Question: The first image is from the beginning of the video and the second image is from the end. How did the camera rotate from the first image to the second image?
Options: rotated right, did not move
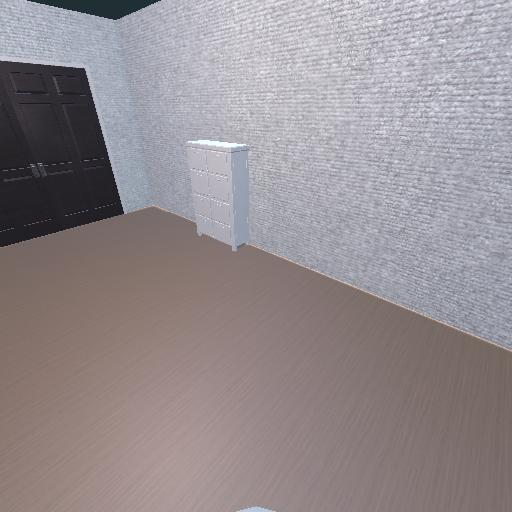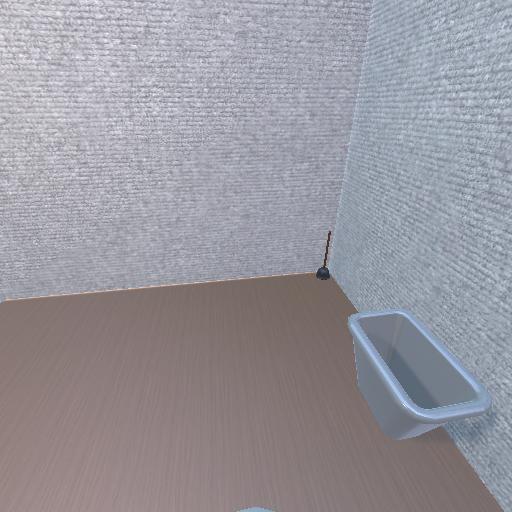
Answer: rotated right